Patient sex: M
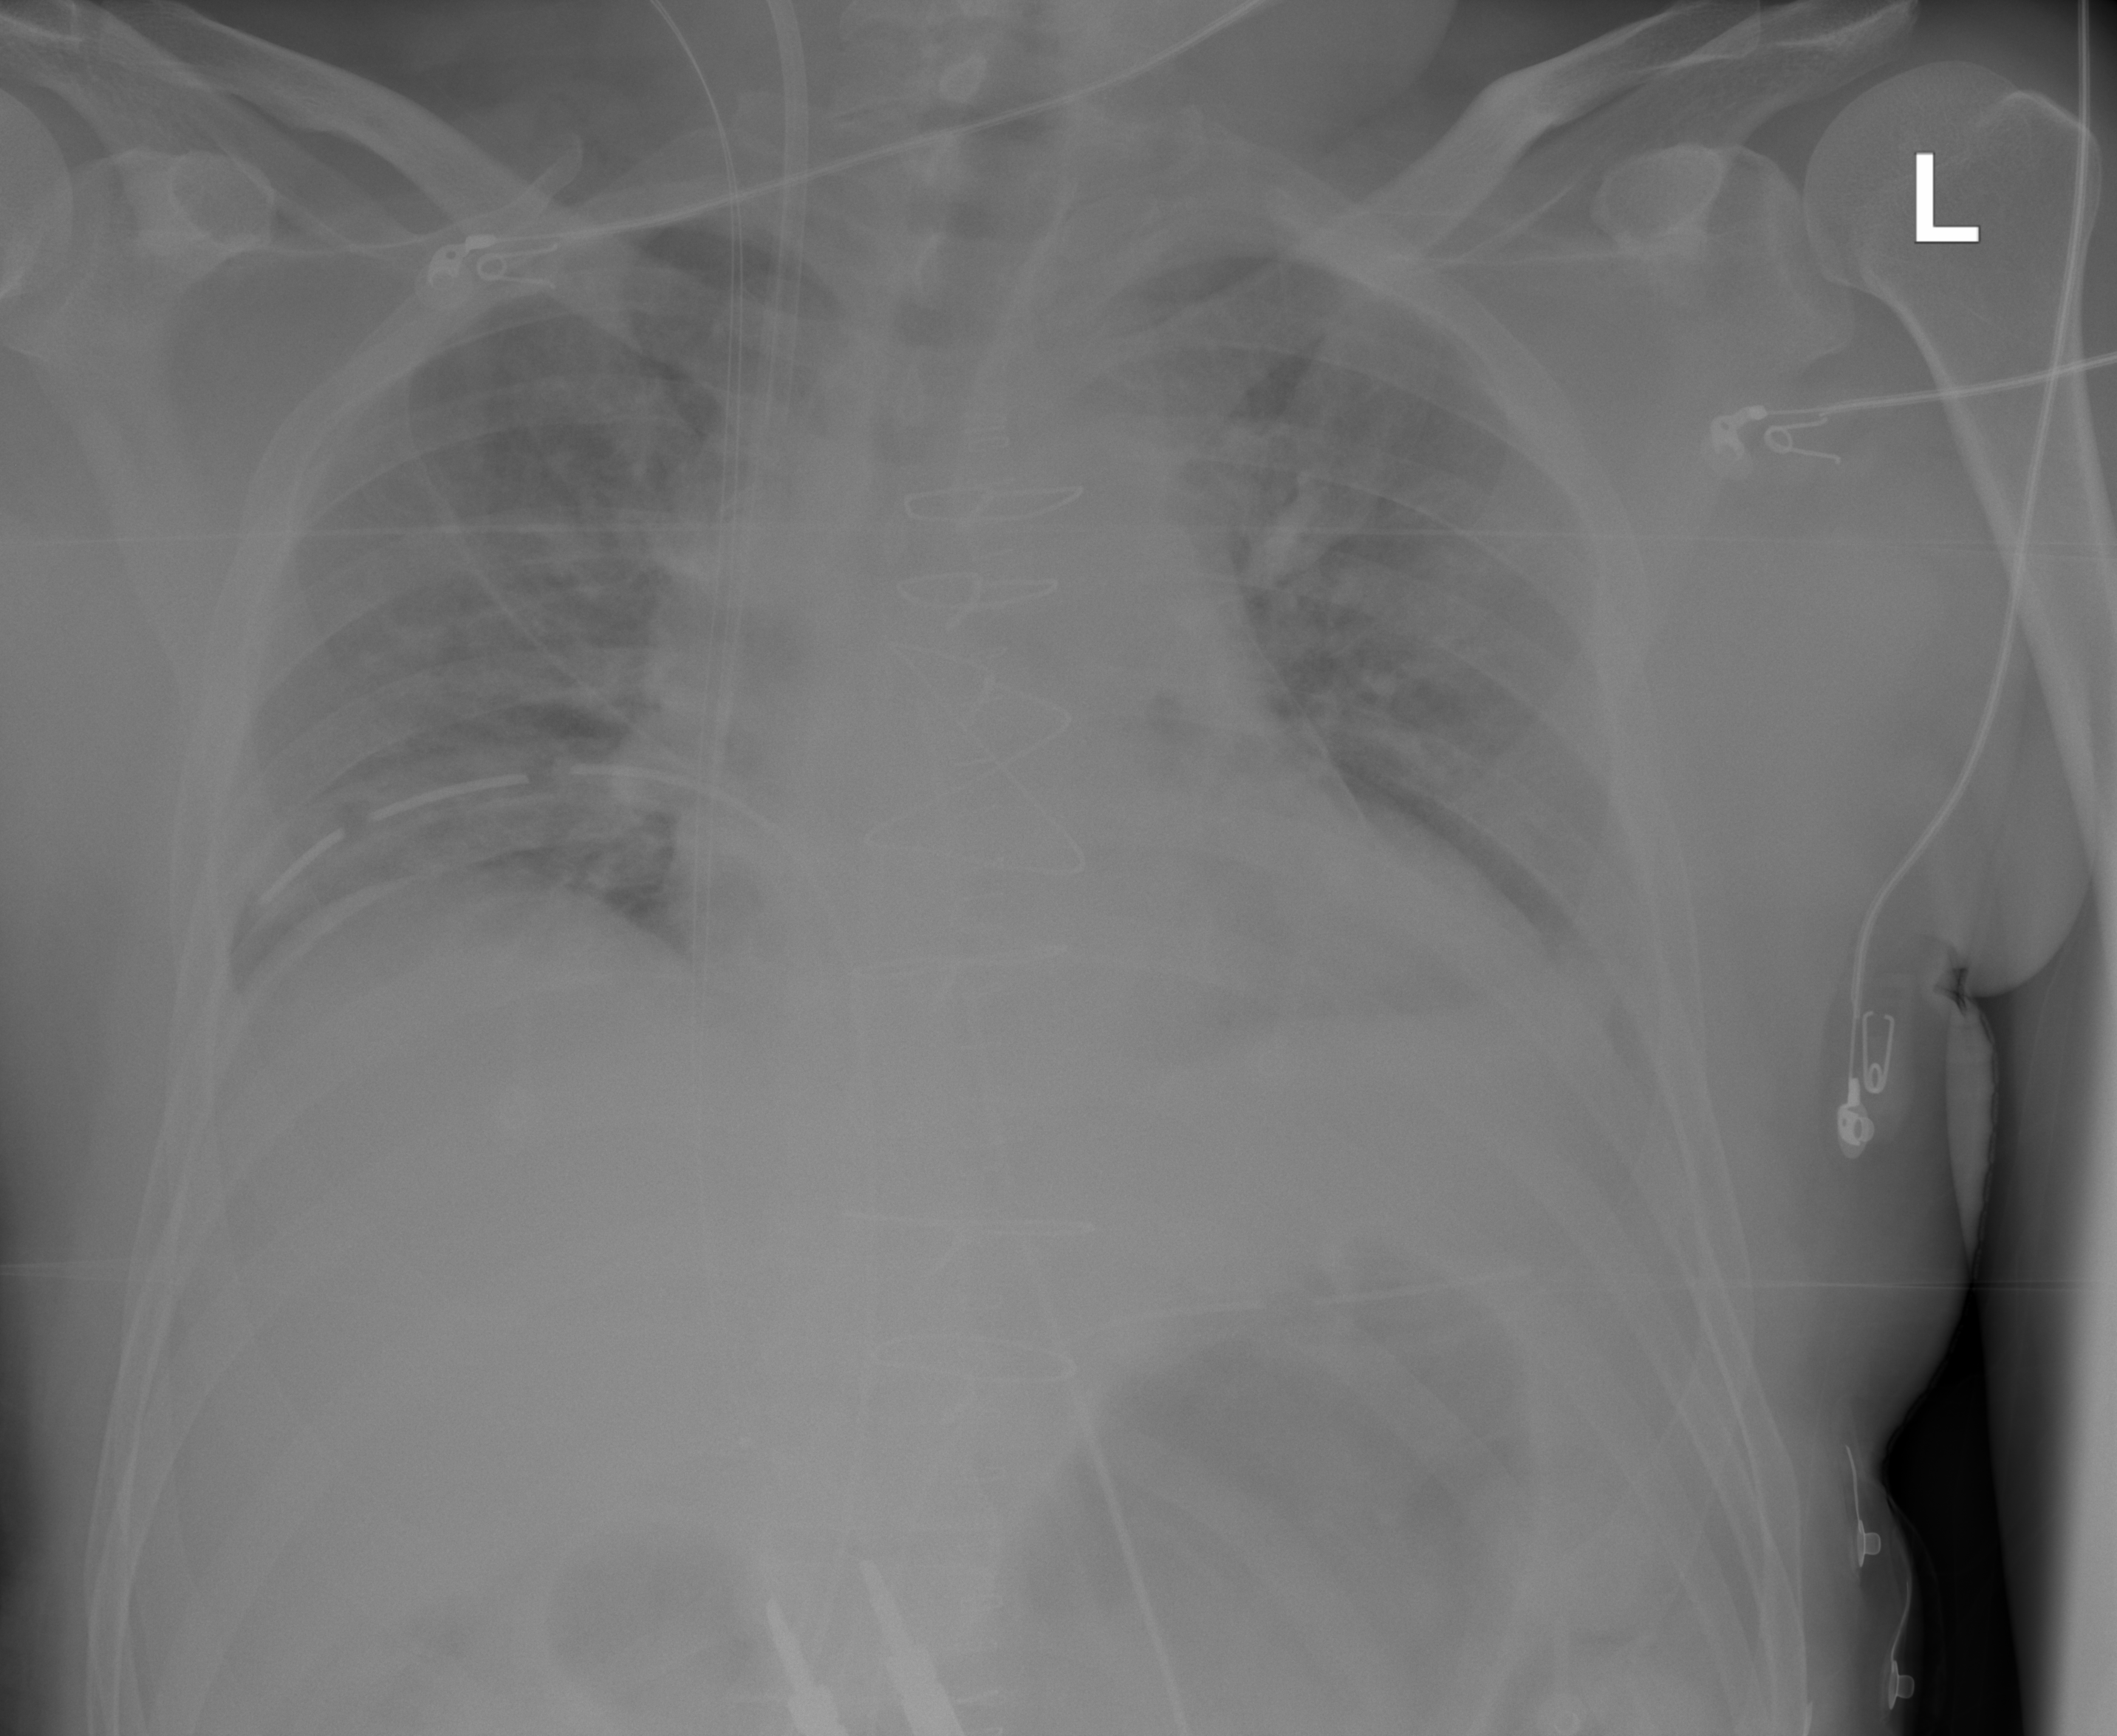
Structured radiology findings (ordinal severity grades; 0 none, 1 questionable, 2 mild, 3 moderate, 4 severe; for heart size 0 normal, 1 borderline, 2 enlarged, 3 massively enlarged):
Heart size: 1
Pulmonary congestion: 0
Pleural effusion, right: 0
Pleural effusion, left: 2
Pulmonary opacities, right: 0
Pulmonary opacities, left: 0
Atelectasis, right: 0
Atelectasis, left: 2